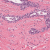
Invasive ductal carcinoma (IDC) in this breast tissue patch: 0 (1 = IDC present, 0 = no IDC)